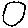
Label: circle